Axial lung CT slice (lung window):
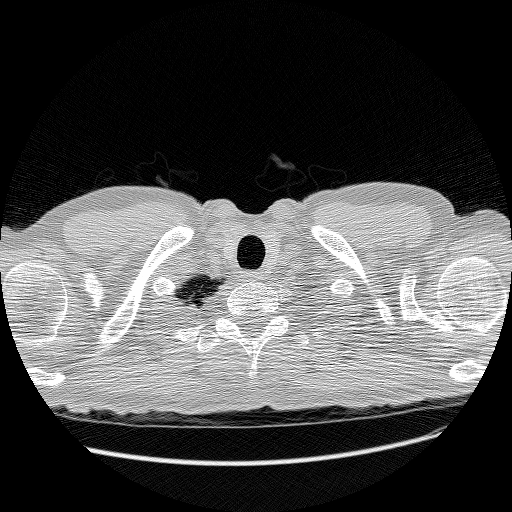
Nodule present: no